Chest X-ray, AP view. Patient: 60 years old, sex M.
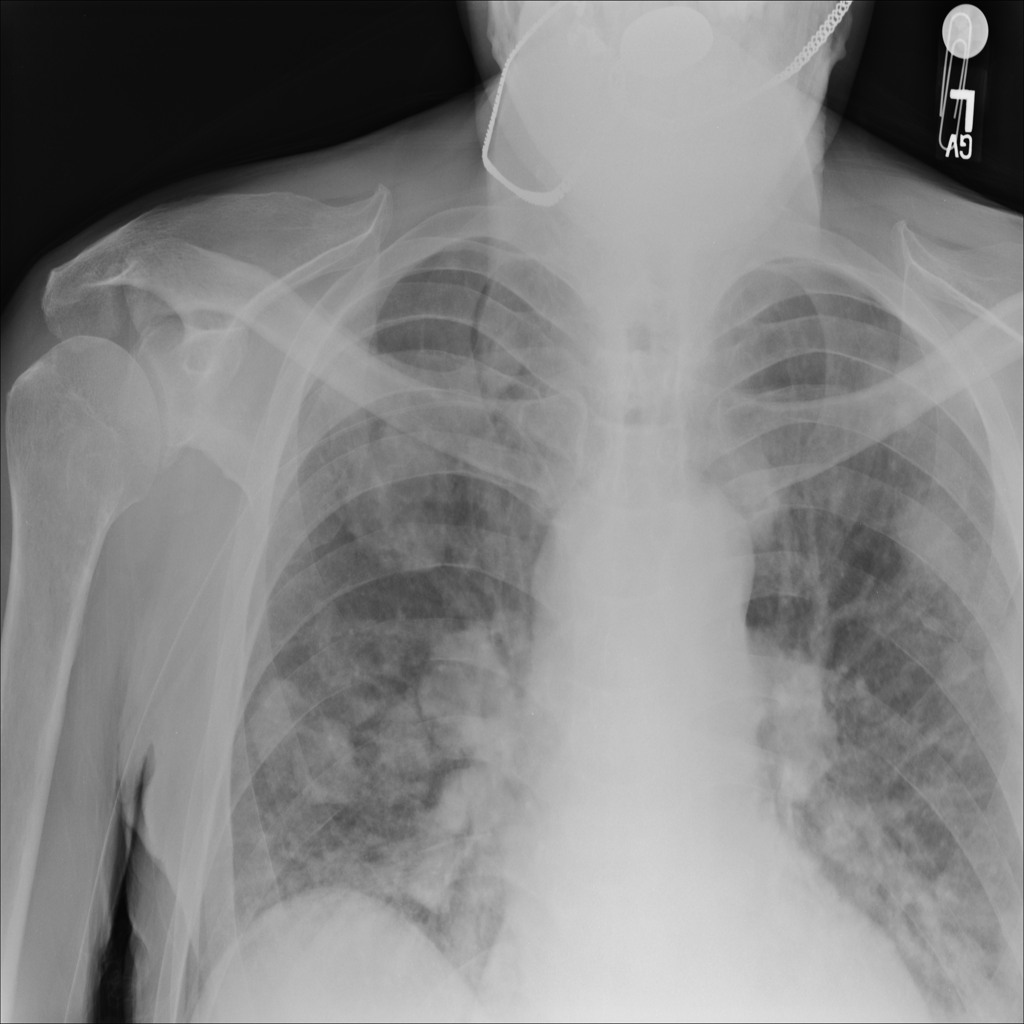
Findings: Mass